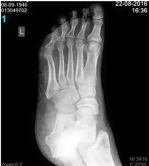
Clinical and radiomorphological characteristics of an aged case of DOORS syndrome. Regarding the feet, the middle phalanges could not be distinguished and the distal phalanges of the first toes were smaller than normal (K,L). Written informed consent was obtained from the legal guardian of the participant in the study for the publication of photo materials with identifying information.
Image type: radiology (x_ray)